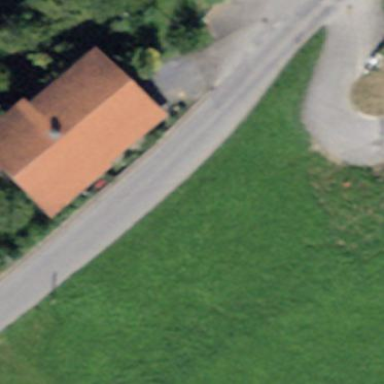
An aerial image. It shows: Residential building.